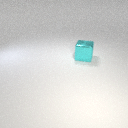
large cyan metal cube